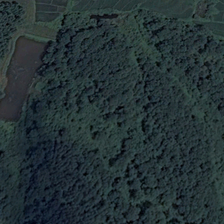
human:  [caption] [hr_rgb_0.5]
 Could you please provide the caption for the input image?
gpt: many green trees are in a piece of forest with a pond .

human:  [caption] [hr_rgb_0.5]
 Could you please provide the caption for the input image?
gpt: many green trees are in a piece of forest with a pond .

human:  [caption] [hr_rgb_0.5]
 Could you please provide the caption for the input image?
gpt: many green trees are in a piece of forest with a pond .

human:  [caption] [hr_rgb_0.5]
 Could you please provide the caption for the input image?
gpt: many green trees are in a piece of forest with a pond .

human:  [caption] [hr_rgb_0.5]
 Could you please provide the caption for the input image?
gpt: many green trees are in a piece of forest with a pond .